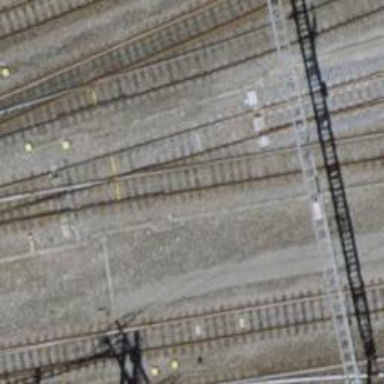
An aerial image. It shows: Railway switch.